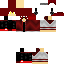
A male human skin with dark skin, wearing brown long hair dressed in a red hoodie and black pants, featuring a closed mouth.